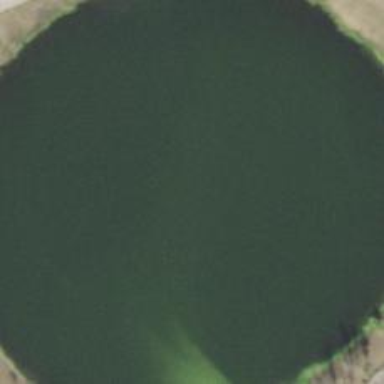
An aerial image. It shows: Pond with natural water.